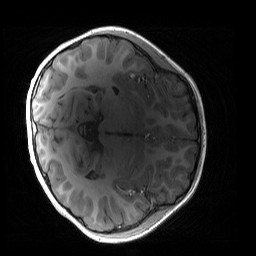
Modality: T1w
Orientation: axial
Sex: male
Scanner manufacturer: siemens
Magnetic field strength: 3 T
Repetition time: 1.9 s
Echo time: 0.00243 s